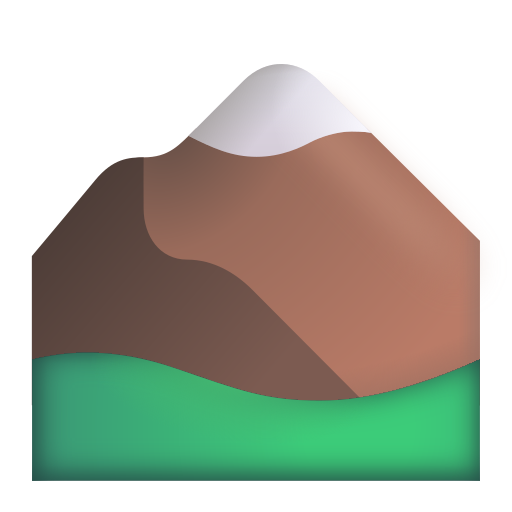
mountain color